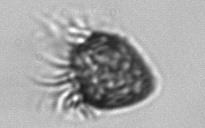
Label: Ciliophora